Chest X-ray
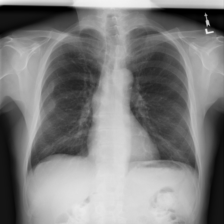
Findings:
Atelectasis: negative
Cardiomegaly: negative
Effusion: negative
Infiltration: negative
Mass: negative
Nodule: negative
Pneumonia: negative
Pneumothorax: negative
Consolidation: negative
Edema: negative
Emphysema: negative
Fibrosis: negative
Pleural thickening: negative
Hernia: negative